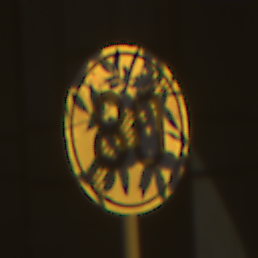
Verkehrszeichen: EndeGeschwindigkeit80
Umgebung: Outdoor, Urban
Tageszeit: MorningAfternoon
Wetter: PartlyCloudy
Licht: Natural
Jahreszeit: NotSpecified
Kontrast: HighContrast